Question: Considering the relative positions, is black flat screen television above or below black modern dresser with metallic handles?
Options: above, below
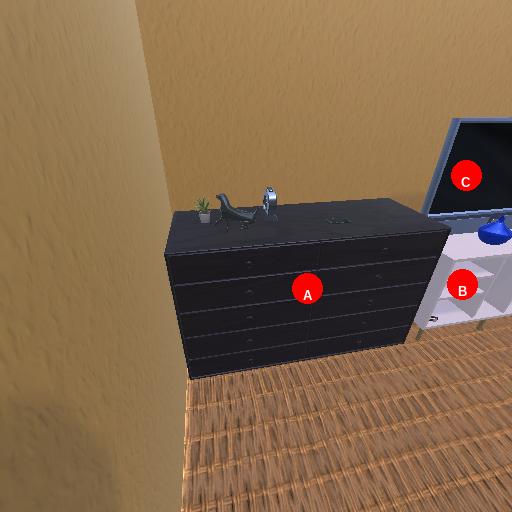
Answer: above